Aerial crown-view tile of a tropical tree (Barro Colorado Island, Panama), acquired 20241112:
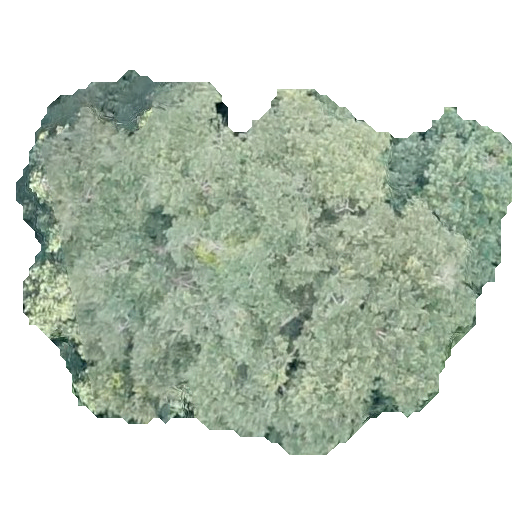
Species: Chrysophyllum cainito
GBIF accepted scientific name: Chrysophyllum cainito
Crown area: 218.951 m²